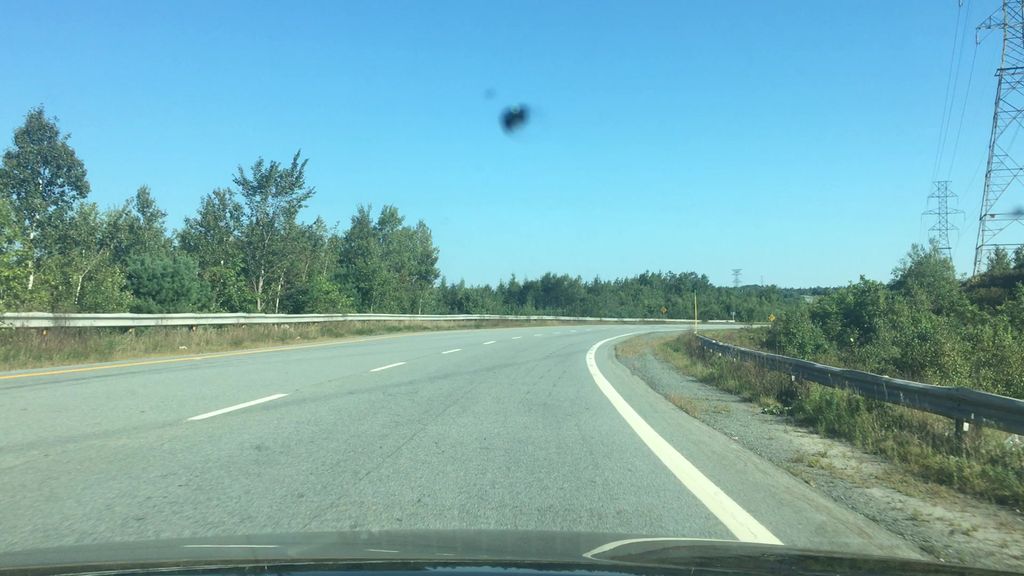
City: halifax